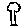
Label: tree